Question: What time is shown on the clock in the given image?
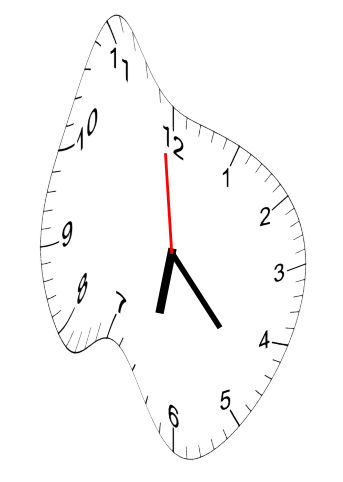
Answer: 06:22:59